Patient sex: M
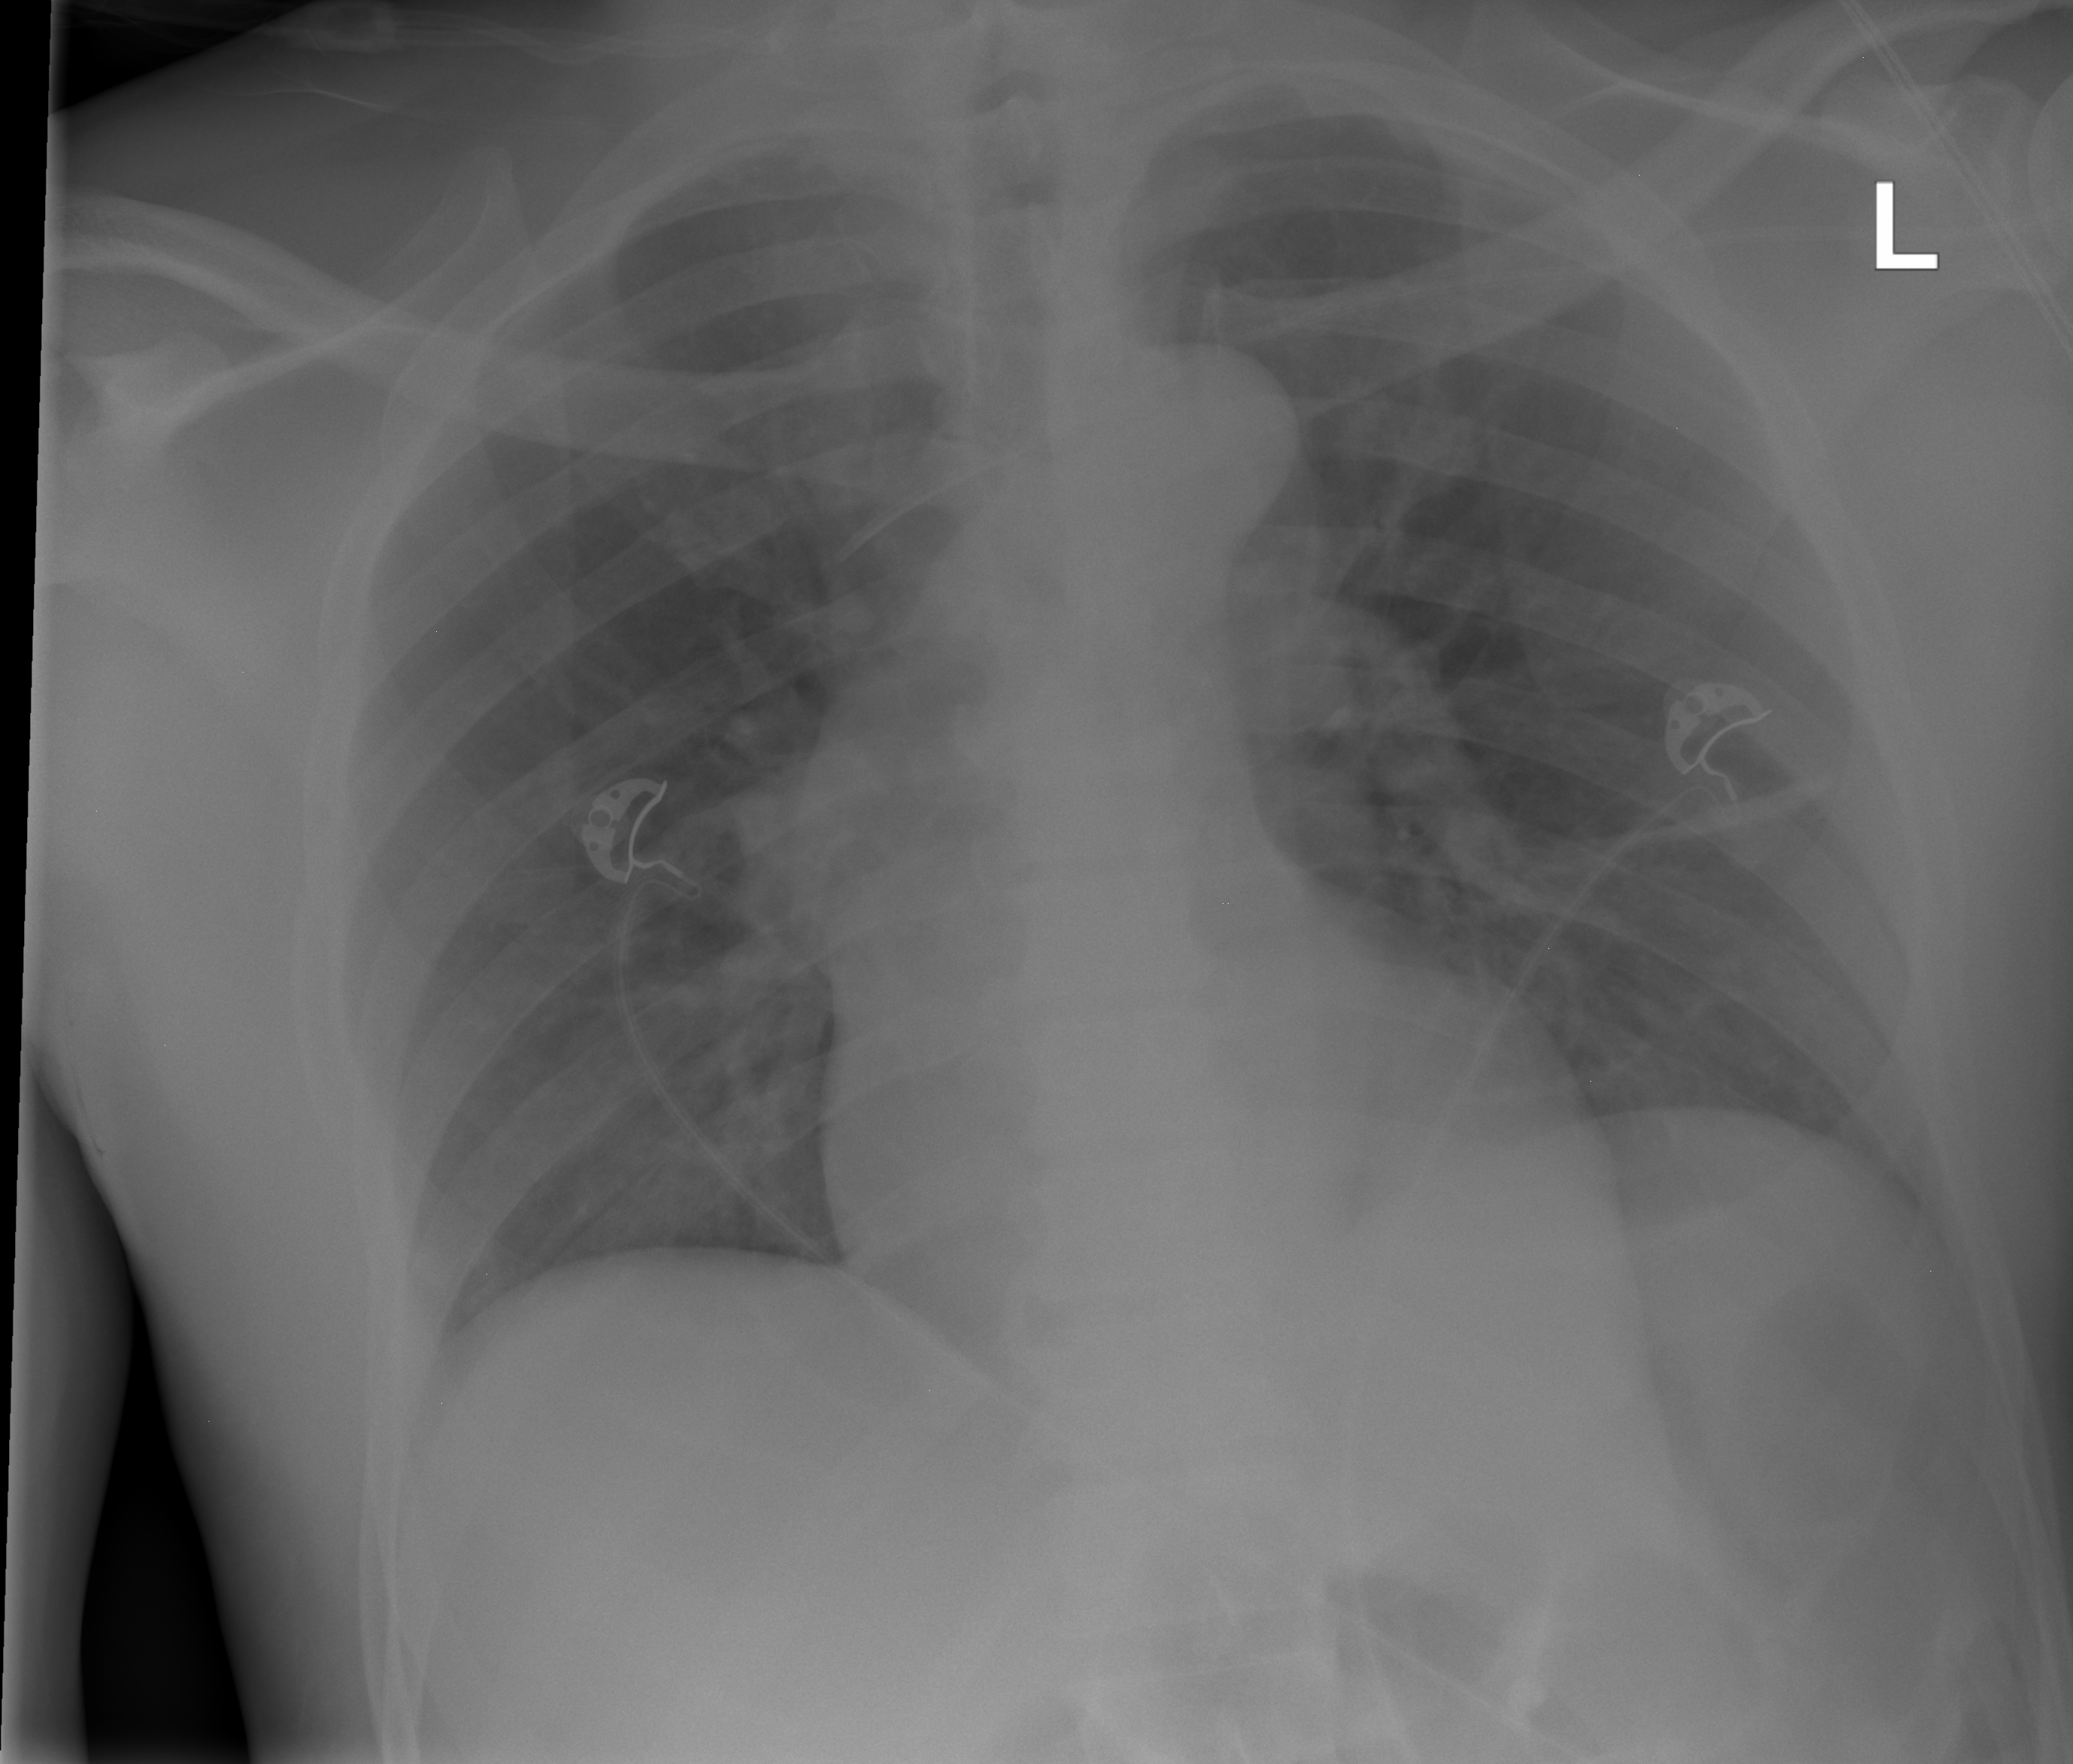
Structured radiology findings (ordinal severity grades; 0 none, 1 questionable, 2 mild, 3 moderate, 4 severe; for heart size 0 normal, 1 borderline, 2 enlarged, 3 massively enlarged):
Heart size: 1
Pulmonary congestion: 0
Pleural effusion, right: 0
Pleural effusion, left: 0
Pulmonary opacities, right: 0
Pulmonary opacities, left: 0
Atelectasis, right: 0
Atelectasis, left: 2